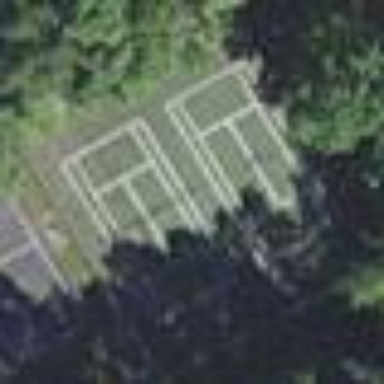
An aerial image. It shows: Tennis court on the leisure land pitch.